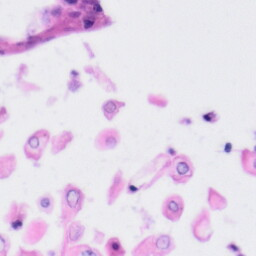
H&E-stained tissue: Tonsil